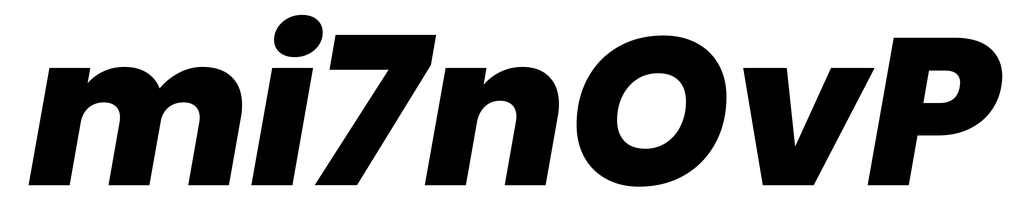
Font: Poppins-ExtraBoldItalic